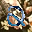
Label: 2